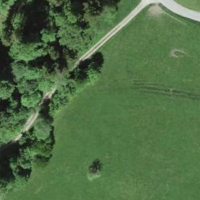
EUNIS habitat code: 44
Species observed at this site:
Apatura iris